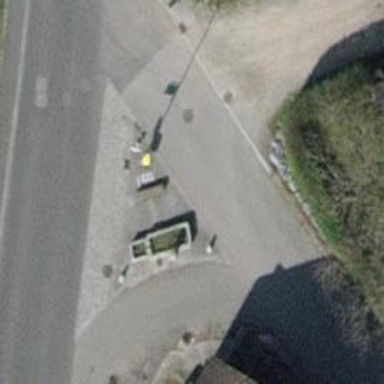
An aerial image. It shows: Bollard made of concrete.